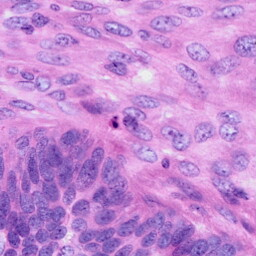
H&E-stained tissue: Ovarian